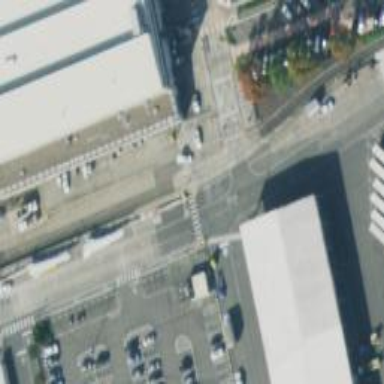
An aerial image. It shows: Level crossing along the railway.